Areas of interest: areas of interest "Badminton Court"
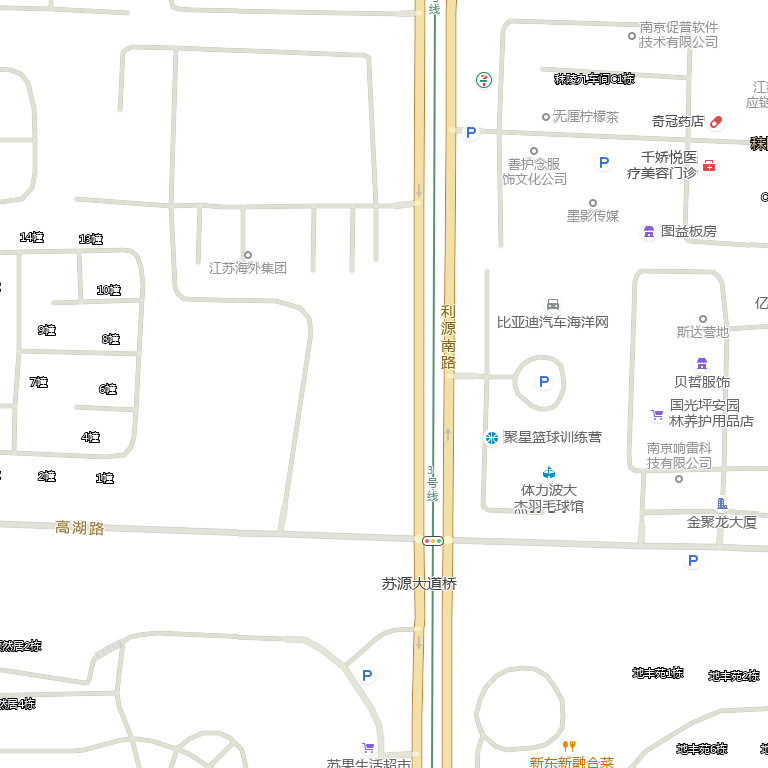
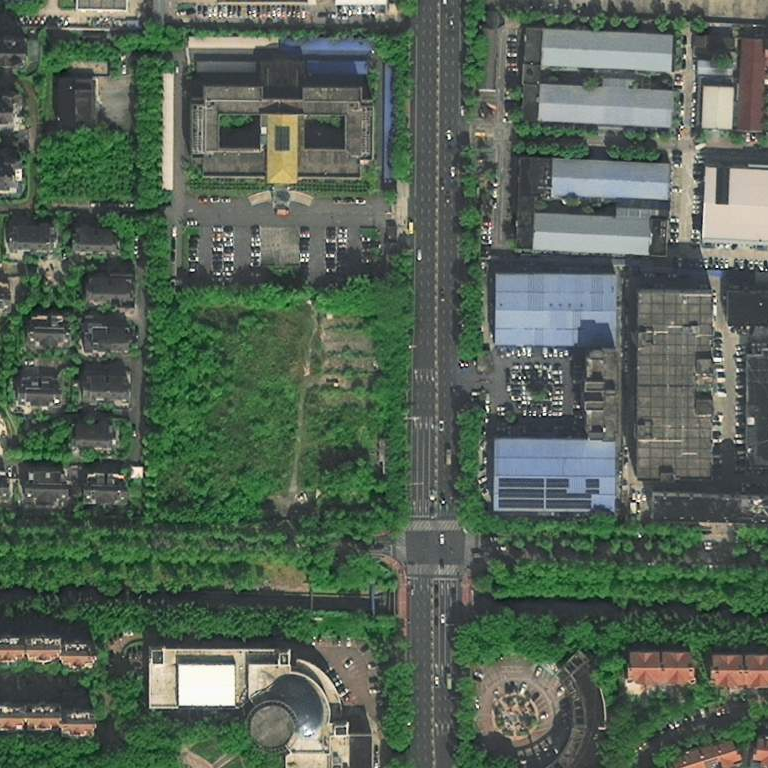